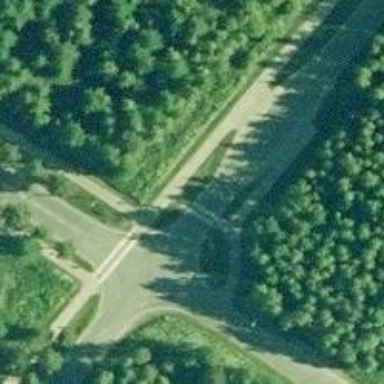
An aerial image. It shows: Asphalt cycleway.